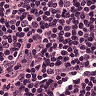
Metastatic tissue present: no